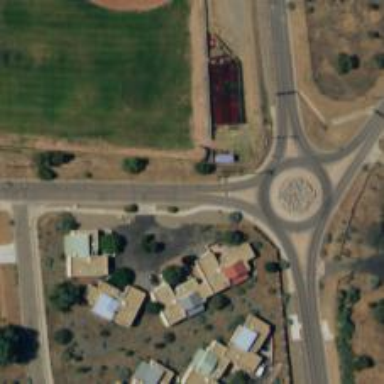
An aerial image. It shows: Road marking of gore chevron.